Aerial crown-view tile of a tropical tree (Barro Colorado Island, Panama), acquired 20250414:
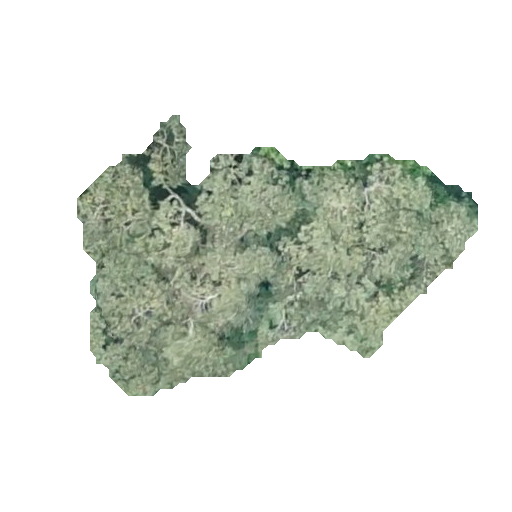
Species: Luehea seemannii
GBIF accepted scientific name: Luehea seemannii
Crown area: 104.503 m²